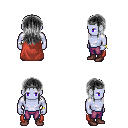
a pixel art fantasy rpg character, male body template, dark elf, purple skin, maroon cape, magenta pants, gray unkempt hairstyle, iron tiara, bracelets, maroon shoes, four views (front, back, left, right), 2x2 character sprite sheet, small pixel art, hard edges, no anti-aliasing